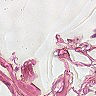
Metastatic tissue present: no